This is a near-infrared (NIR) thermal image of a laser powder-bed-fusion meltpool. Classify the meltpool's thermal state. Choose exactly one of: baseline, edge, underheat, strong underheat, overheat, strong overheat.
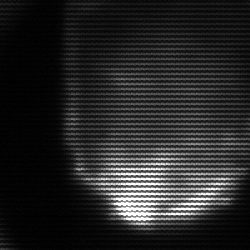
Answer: edge